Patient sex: M
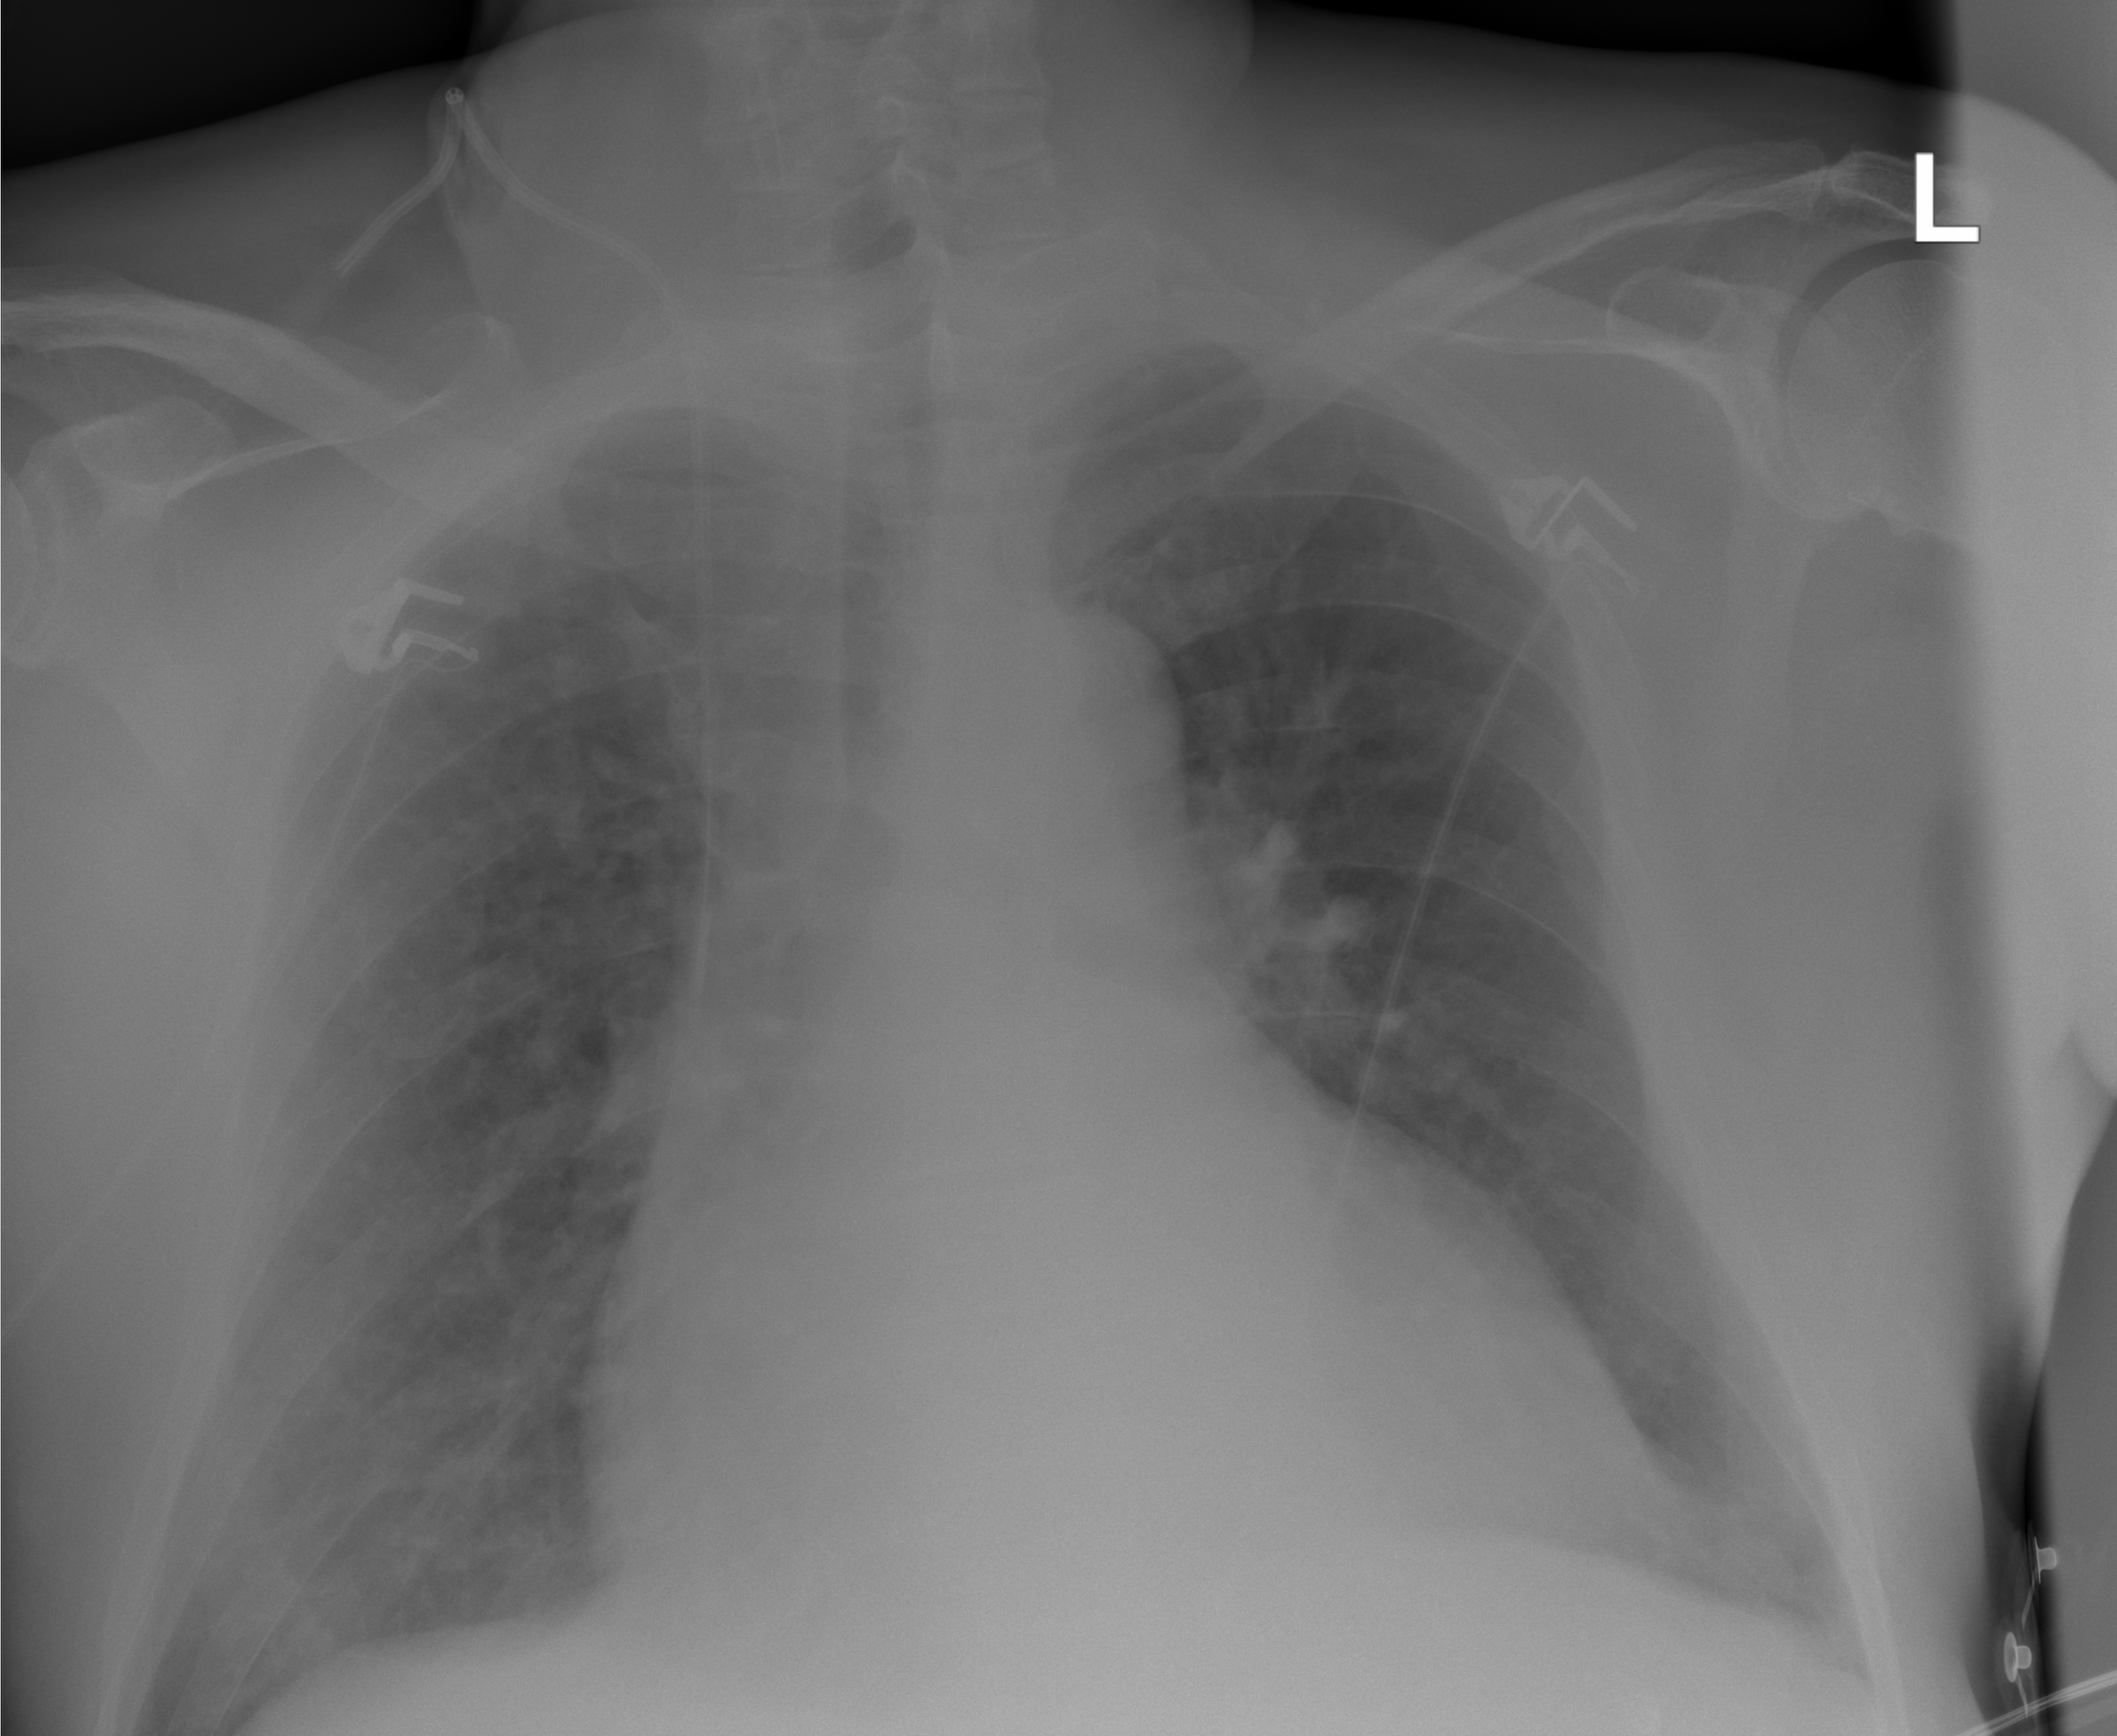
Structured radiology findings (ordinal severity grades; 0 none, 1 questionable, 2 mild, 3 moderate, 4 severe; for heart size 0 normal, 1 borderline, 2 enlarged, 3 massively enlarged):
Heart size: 2
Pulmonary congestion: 2
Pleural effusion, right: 0
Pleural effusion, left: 1
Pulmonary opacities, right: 0
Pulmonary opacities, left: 0
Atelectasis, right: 0
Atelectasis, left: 0